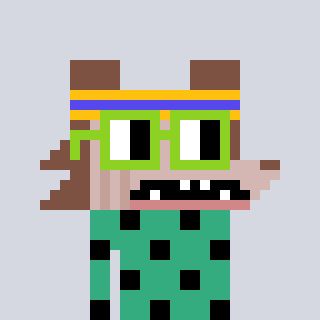
a pixel art character with square light green glasses, a werewolf-shaped head and a teal-colored body on a cool background